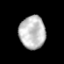
Tissue: prostate
Cell type: T cells
Senescence score: 0.3403
Nuclear area (px): 845
Mean DAPI intensity: 189.581